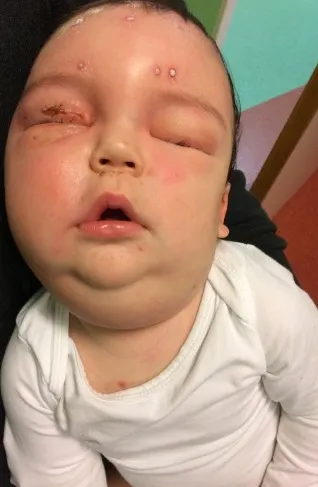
Bilateral eyelid edema on day 2 with spontaneous rupture of the right upper eyelid.
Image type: medical_photograph (other_medical_photograph)